Question: I just installed "wakanda v 2" on my macbook...I try then the main tuto
<URL> don't receive "angular 4" in the different propositions when I "create a new solution"...I just can reach "angular" or "angular 1"...It's thus impossible for me to follow the rest of this tutorial.

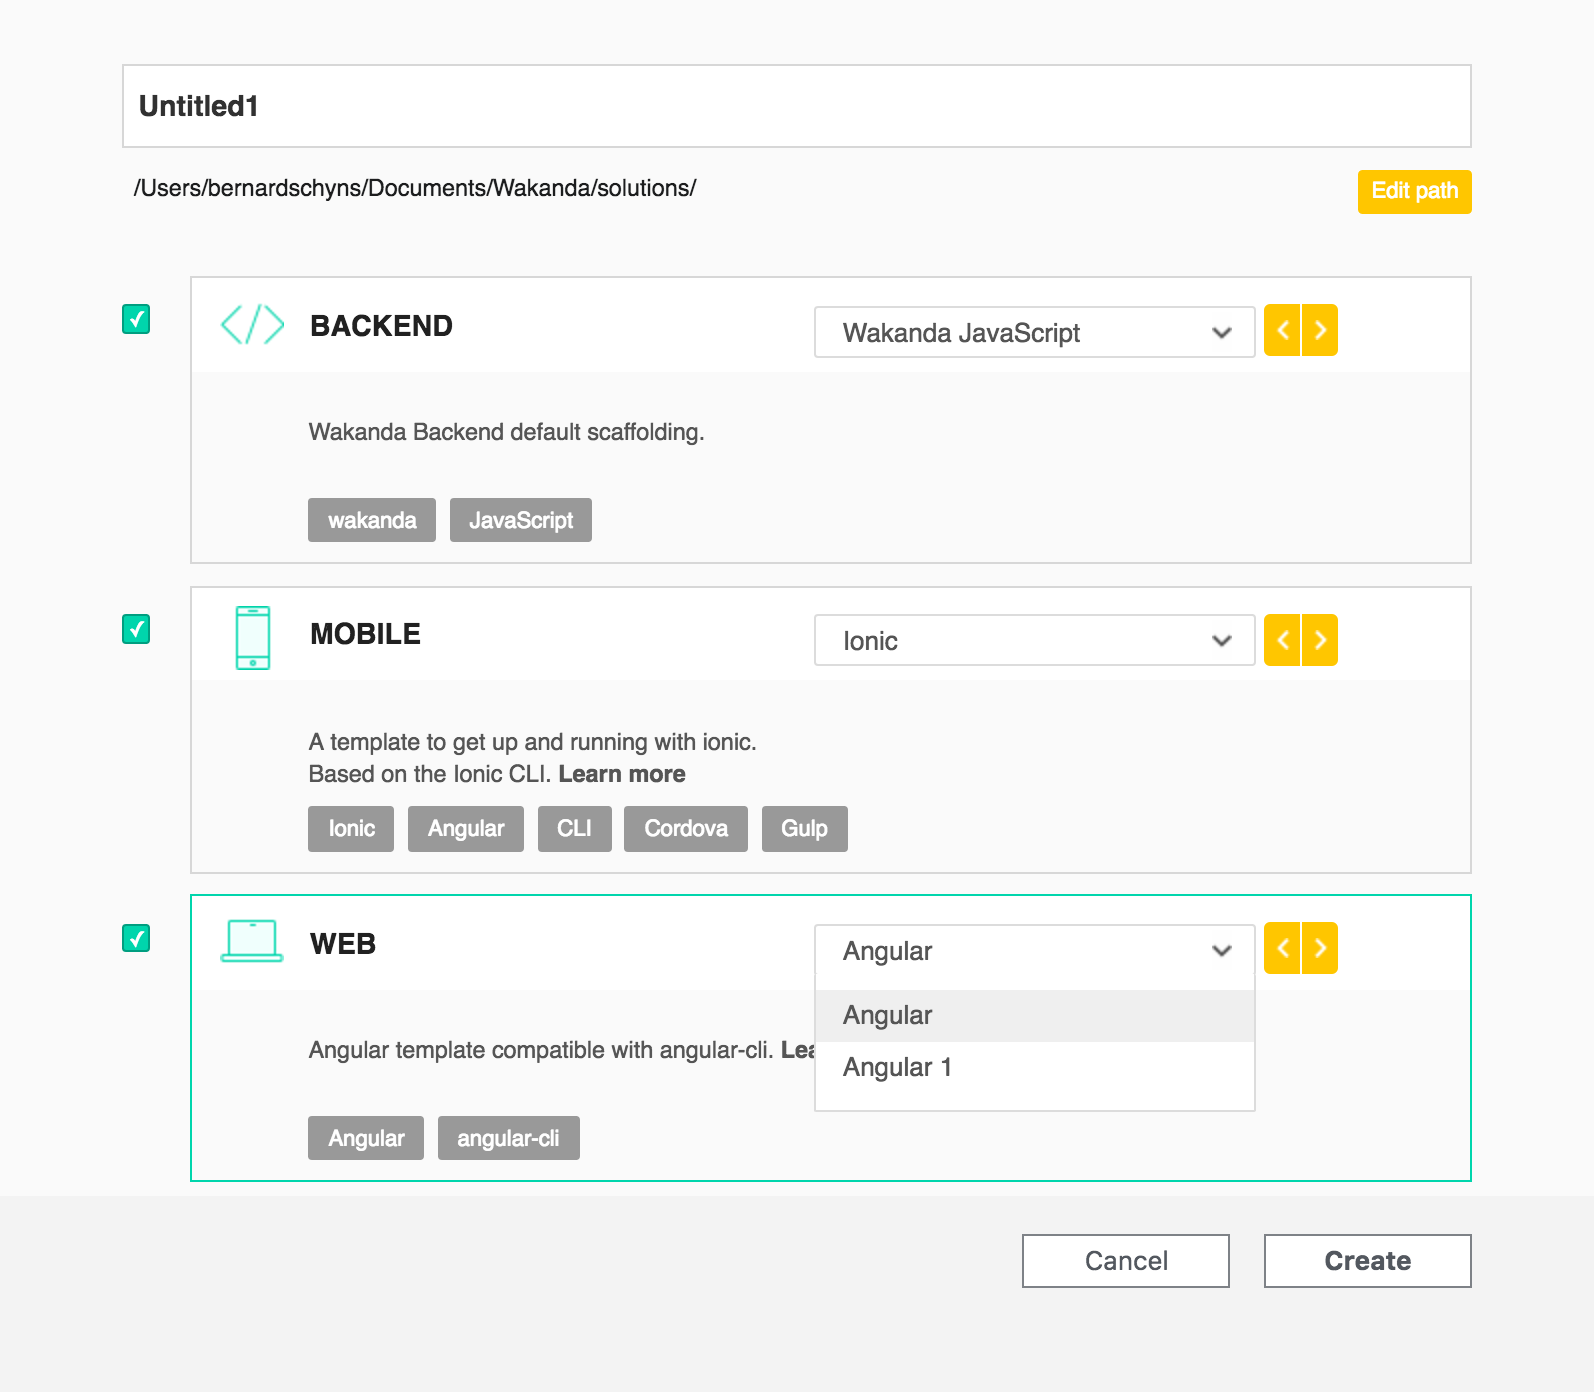
Answer: As the angular team <URL>, "" will be referred as "" version 4.0.0. So you will see "Angular" instead "Angular 4" or "Angular 2" in documentations and products that use Angular.
The Angular in Wakanda Studio drop-down shown in your screenshot is indeed referring to Angular 4.
You can find the version number of your Angular framework in the app root of any built angular page: <URL>